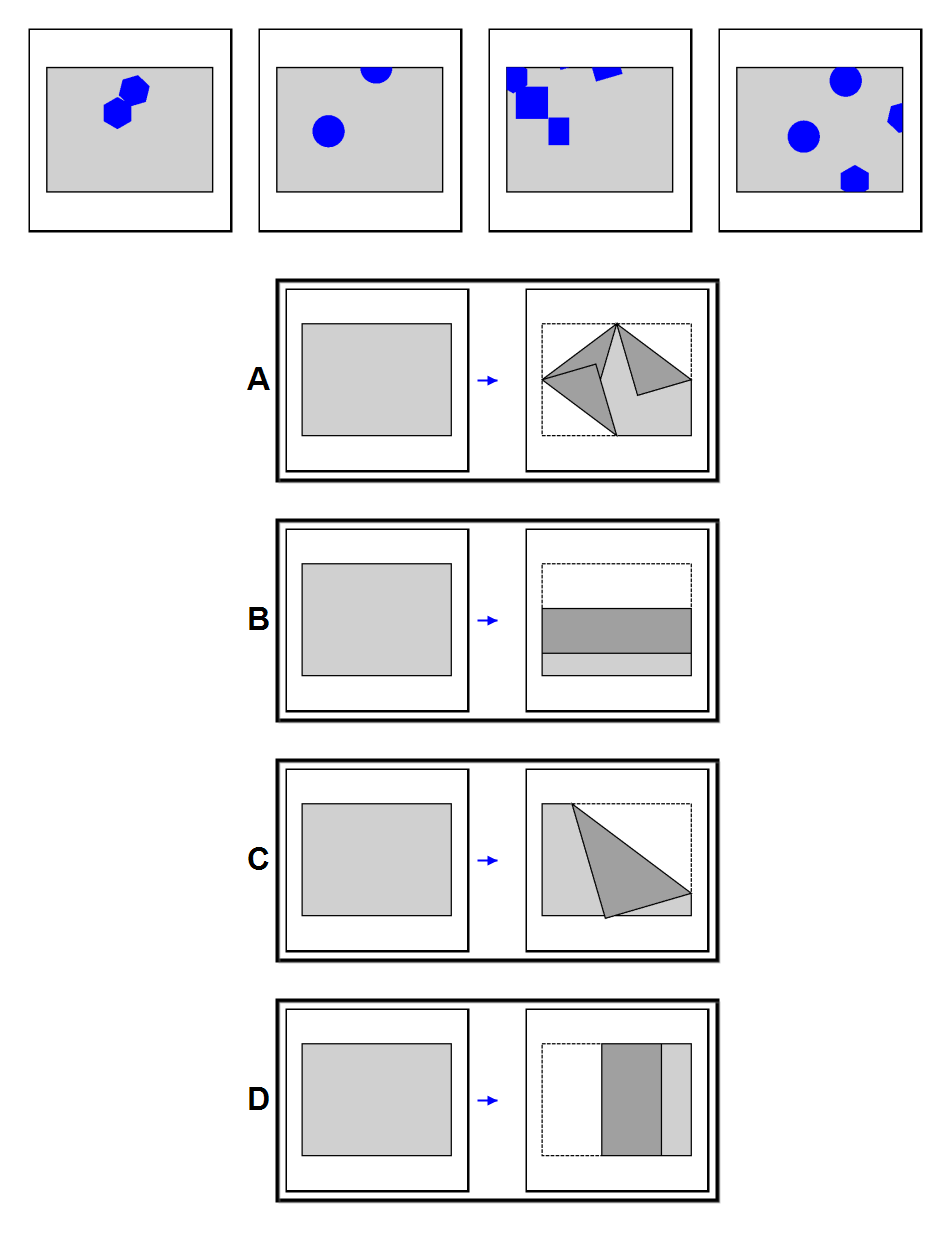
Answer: C